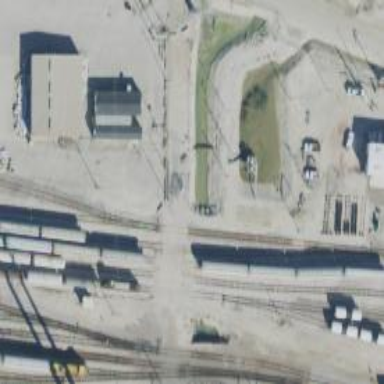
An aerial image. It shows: Railway yard in service.